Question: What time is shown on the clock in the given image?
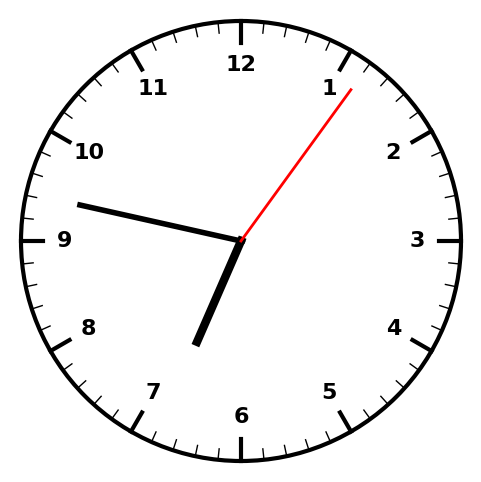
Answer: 06:47:06